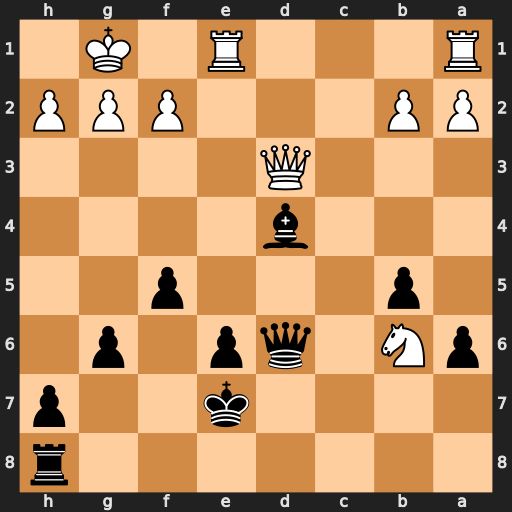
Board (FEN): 7r/4k2p/pN1qp1p1/1p3p2/3b4/3Q4/PP3PPP/R3R1K1
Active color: b
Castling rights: -
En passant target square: -
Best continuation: Bxf2+ Kxf2 Qxd3 Rad1 Qc2+